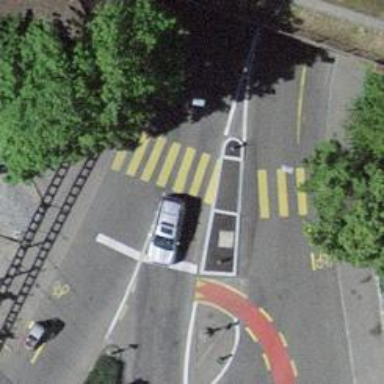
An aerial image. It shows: Traffic calming island.